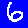
Digit: 6